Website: macys
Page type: delivery-shipping
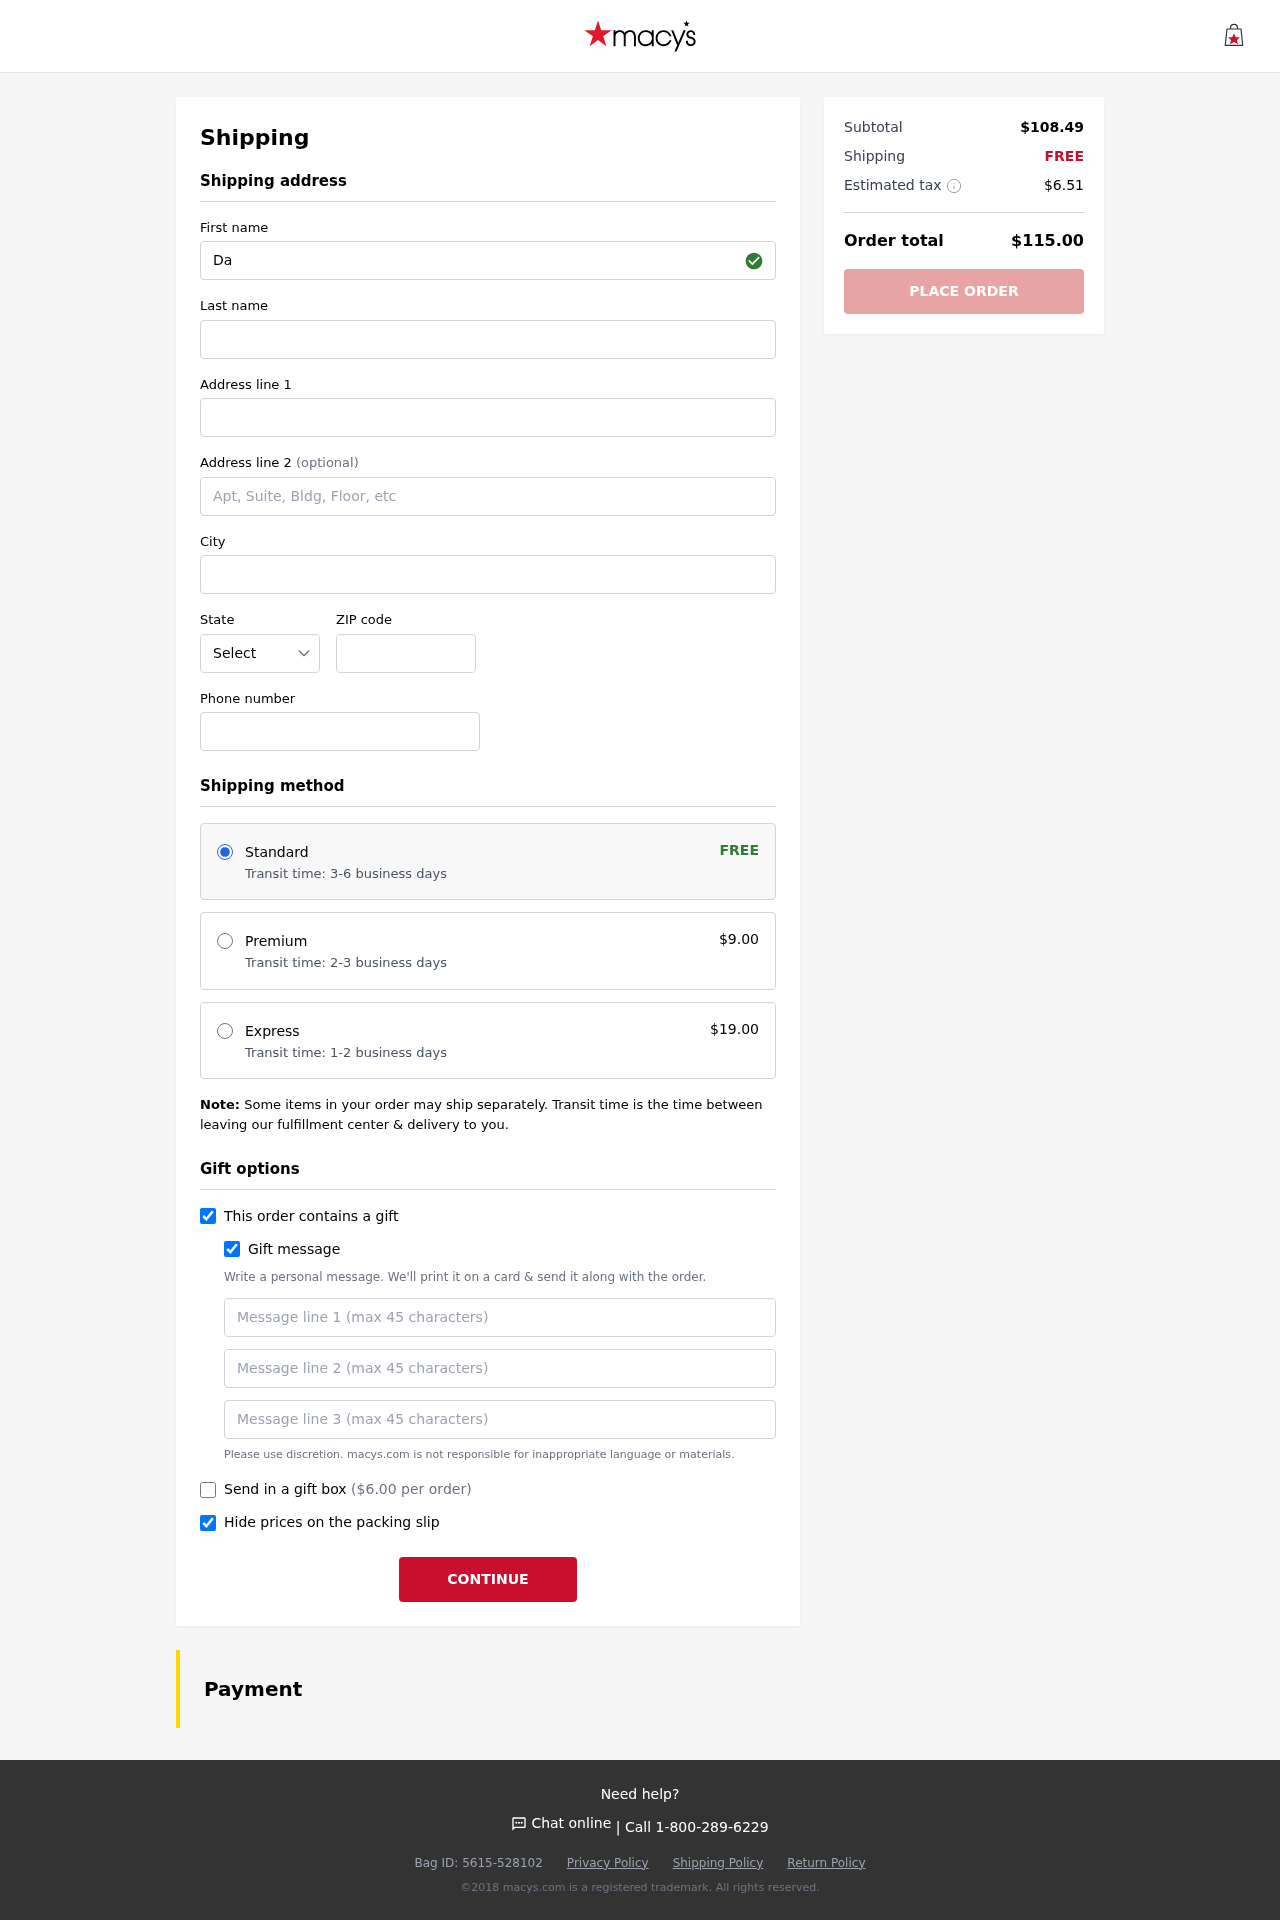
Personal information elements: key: PII_STATE_ABBR
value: KY
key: PII_FIRSTNAME
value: David
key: PII_LASTNAME
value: Thomas
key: PII_STREET
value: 69854 Johnson Rue Apt. 221
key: PII_STREET2
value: Suite 785
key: PII_CITY
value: Mccarthyton
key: PII_POSTCODE
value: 35635
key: PII_PHONE
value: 8585002174
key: PII_GIFT_MESSAGE
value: Hey Larry, I thought you’d love this little piece of sparkle to add to your collection. It's a perfect match for your style—just like you! Cheers to many more adventures together.  David
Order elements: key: ORDER_SHIPPING_STANDARD
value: Transit time: 3-6 business days
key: ORDER_SHIPPING_COST
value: FREE
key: ORDER_SHIPPING_PREMIUM
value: Transit time: 2-3 business days
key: ORDER_SHIPPING_PREMIUM_PRICE
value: $9.00
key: ORDER_SHIPPING_EXPRESS
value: Transit time: 1-2 business days
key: ORDER_SHIPPING_EXPRESS_PRICE
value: $19.00
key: ORDER_GIFT_BOX_PRICE
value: ($6.00 per order)
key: ORDER_SUBTOTAL
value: $108.49
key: ORDER_SHIPPING_COST2
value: FREE
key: ORDER_TAX
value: $6.51
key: ORDER_TOTAL
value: $115.00